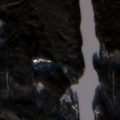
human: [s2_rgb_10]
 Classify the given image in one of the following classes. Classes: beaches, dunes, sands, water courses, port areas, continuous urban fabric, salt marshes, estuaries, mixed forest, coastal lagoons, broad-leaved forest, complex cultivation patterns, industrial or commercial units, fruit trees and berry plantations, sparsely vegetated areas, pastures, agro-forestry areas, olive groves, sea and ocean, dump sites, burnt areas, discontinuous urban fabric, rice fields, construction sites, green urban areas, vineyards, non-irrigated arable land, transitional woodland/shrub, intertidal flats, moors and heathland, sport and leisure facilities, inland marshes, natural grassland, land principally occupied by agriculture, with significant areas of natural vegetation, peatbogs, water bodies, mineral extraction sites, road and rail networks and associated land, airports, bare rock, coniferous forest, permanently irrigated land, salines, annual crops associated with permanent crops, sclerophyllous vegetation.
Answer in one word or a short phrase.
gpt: coniferous forest, mixed forest, water bodies